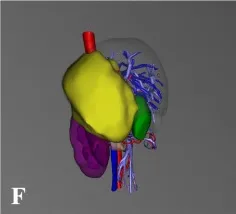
(E, F) The liver's three-dimensional reconstruction from the positive and right-side views showed the location of the tumor (the yellow part).
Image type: radiology (ct)